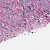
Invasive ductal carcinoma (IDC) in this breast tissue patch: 1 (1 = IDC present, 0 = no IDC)